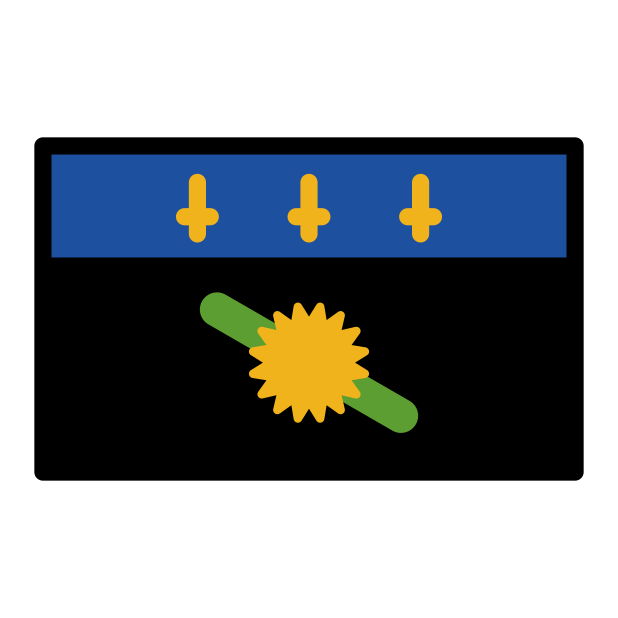
flag: Guadeloupe